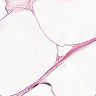
Metastatic tissue present: no